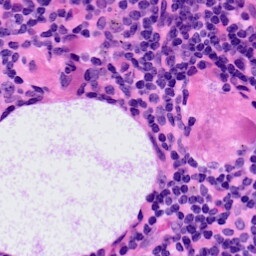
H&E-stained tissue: LymphNode